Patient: sex M, age 36
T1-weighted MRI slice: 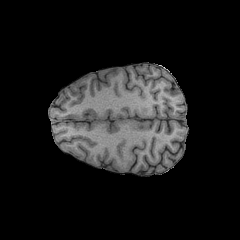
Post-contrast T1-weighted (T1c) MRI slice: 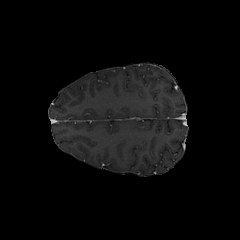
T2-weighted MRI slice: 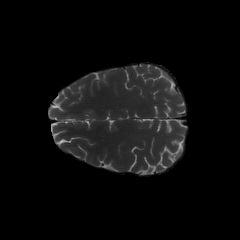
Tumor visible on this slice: no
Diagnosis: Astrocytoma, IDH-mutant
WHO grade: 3